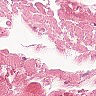
Metastatic tissue present: no